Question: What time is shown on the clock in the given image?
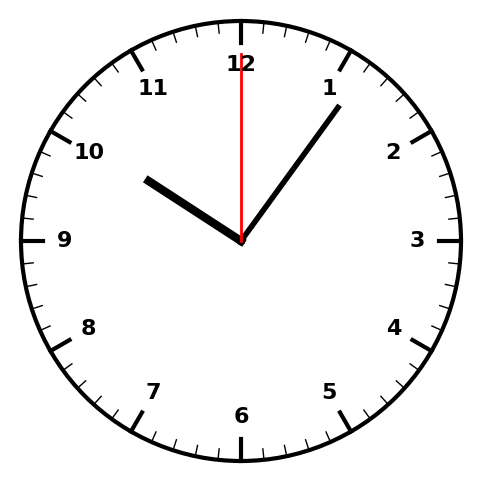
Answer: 10:06:00